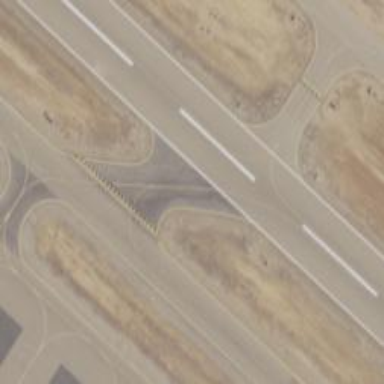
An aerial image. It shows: Runway surface made of asphalt at airport.